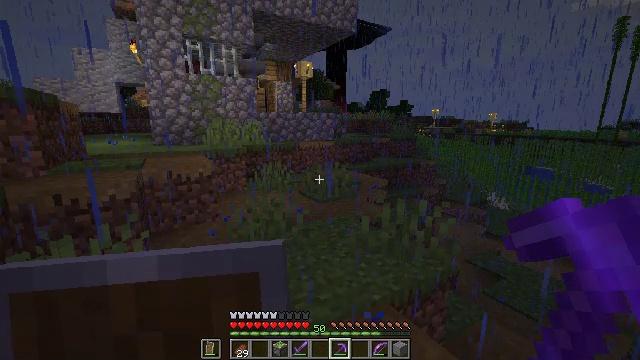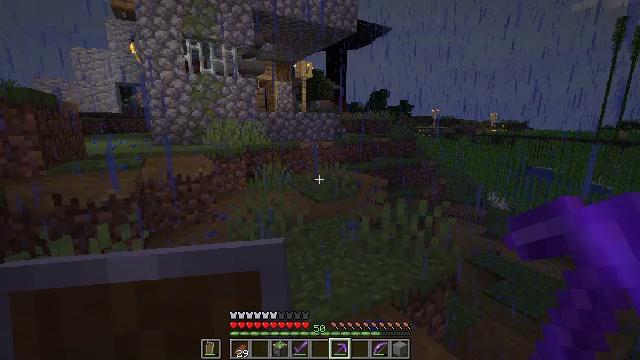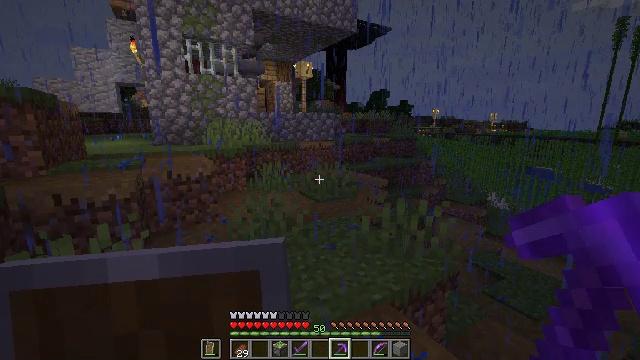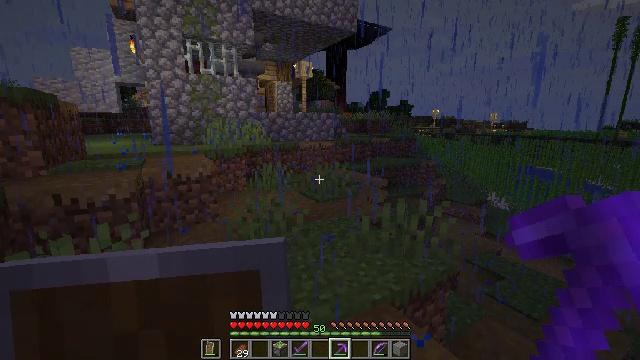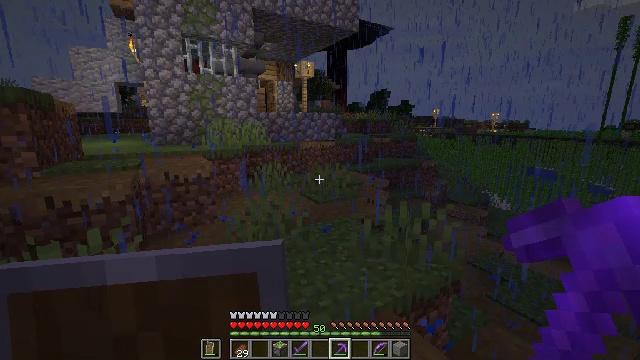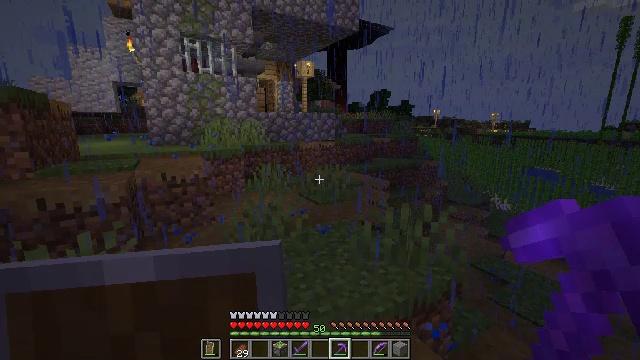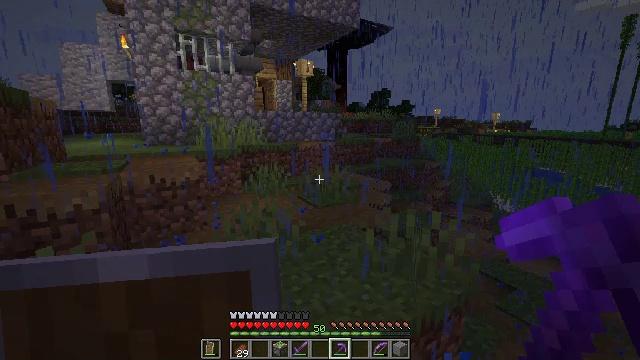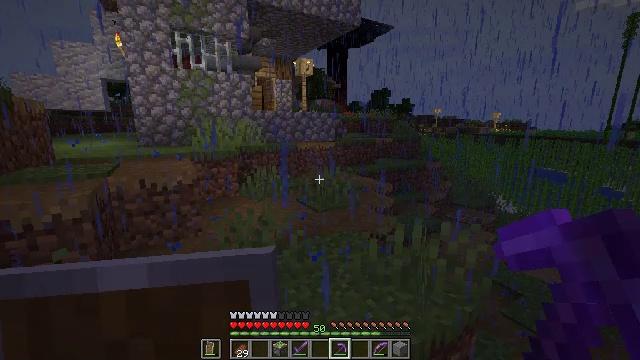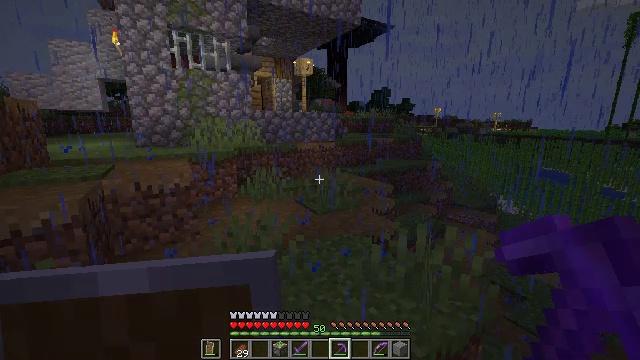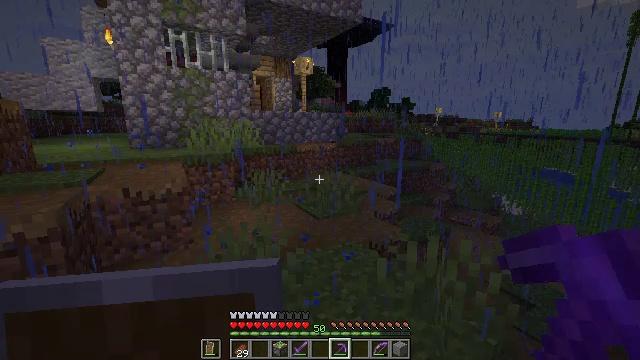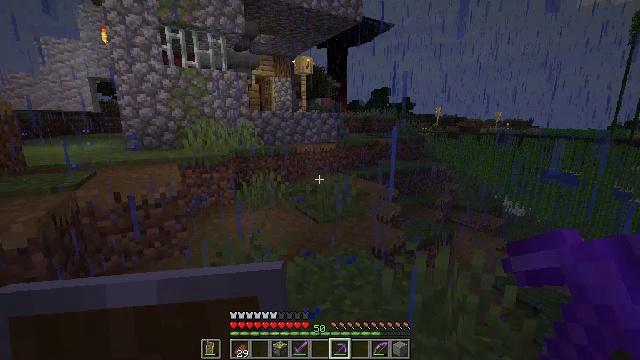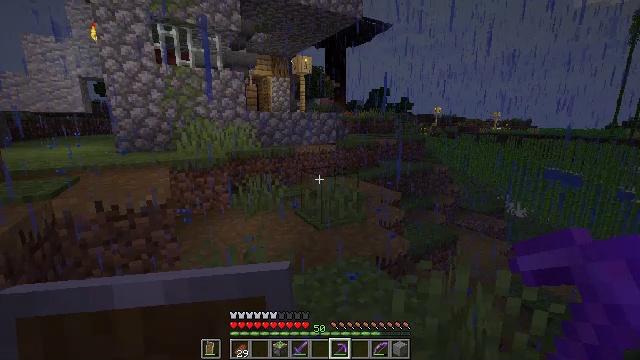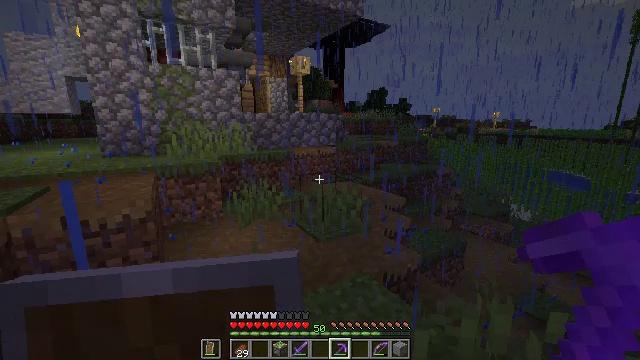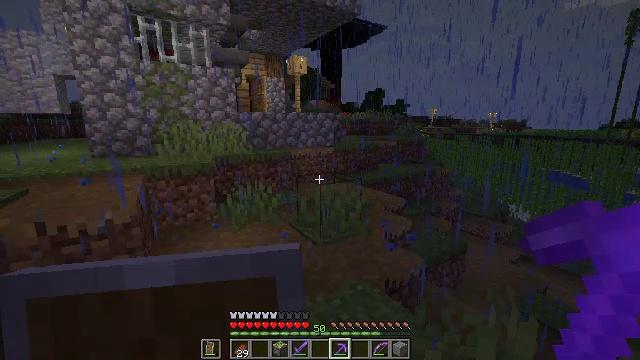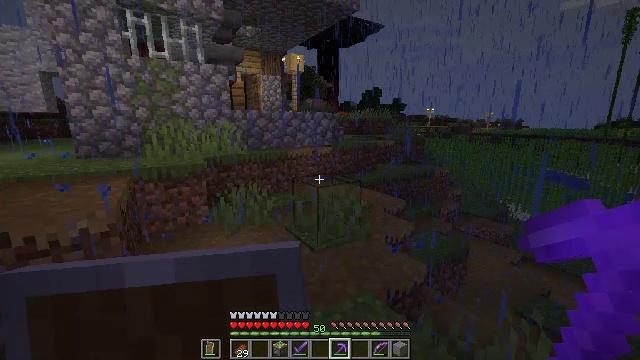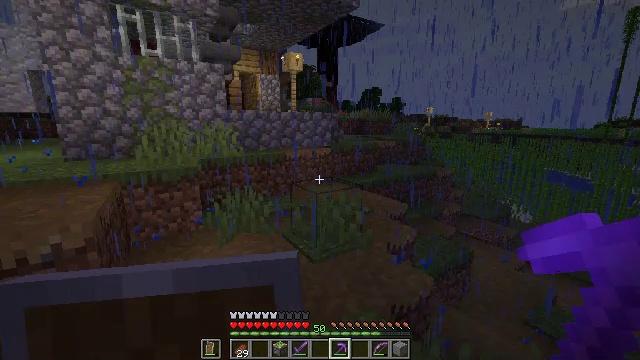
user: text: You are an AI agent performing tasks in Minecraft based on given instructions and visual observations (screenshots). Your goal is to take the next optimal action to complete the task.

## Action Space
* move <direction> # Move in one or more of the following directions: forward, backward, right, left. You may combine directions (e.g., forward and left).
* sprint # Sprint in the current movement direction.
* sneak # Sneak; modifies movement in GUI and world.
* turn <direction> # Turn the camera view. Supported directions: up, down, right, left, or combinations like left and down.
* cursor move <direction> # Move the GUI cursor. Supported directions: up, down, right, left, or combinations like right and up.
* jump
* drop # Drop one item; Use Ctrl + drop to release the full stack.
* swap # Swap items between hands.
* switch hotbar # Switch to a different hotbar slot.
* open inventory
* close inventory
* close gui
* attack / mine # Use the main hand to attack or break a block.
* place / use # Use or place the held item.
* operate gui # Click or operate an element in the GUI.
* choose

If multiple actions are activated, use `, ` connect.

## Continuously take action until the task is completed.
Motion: motion action
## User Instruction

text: Break the white bed to relocate it.
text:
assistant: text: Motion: no_op
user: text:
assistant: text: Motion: no_op
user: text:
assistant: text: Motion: no_op
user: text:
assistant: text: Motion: move forward
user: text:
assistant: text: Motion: move forward
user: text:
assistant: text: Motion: move forward
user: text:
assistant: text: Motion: move forward
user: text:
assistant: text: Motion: move forward
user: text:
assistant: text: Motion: move forward
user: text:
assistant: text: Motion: move forward
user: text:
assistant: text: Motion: move forward
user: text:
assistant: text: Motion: move forward
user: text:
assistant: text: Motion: move forward
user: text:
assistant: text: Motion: move forward
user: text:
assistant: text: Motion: move forward
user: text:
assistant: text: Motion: move forward
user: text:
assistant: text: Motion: no_op
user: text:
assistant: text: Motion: no_op
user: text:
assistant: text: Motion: move forward
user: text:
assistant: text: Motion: move forward
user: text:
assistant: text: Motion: turn right
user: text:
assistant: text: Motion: move forward
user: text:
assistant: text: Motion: move forward
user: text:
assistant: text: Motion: move forward
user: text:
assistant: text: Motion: move forward
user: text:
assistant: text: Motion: move forward
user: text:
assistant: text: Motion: move forward
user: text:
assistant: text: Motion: move forward
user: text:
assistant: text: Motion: move forward, turn right
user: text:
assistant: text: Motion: move forward, turn right